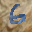
Label: 6